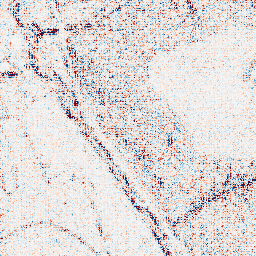
Category: wavelet
Decomposition family: wavelet_biorthogonal
Decomposition parameters: wavelet: bior5.5
level: 1
Upsampling method: area
Upsampling parameters: scale: 4
Upsampling scale: 4